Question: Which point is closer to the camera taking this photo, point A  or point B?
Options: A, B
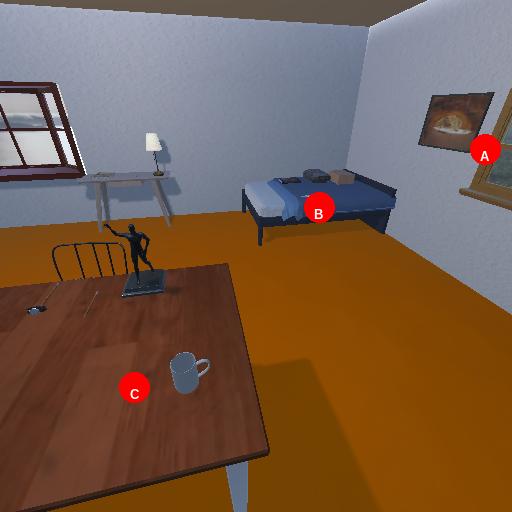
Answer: A